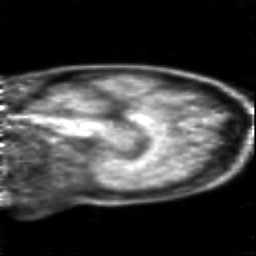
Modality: PET
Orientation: sagittal
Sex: female
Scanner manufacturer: siemens